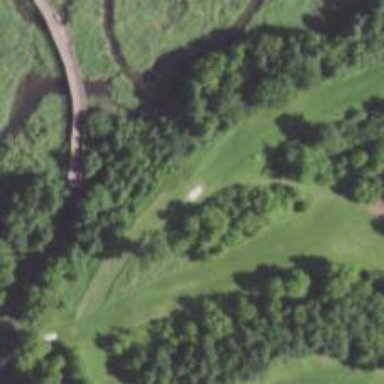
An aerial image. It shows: Disc golf tee.